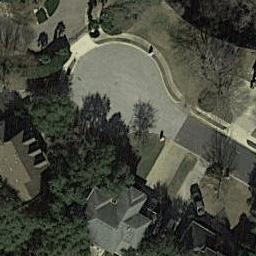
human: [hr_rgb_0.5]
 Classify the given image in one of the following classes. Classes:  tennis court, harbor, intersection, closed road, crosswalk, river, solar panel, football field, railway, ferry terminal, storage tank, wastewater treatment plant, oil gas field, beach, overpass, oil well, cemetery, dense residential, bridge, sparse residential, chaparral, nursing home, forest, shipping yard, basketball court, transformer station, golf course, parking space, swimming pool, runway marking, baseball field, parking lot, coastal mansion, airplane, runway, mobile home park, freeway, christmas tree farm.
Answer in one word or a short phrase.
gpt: closed road